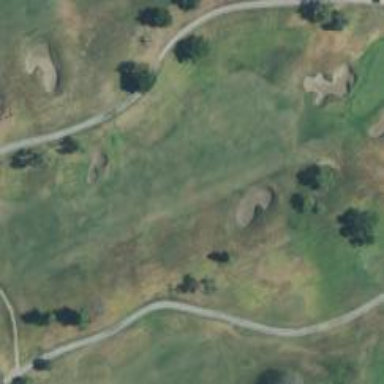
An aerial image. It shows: Grassy area designated as golf fairway.